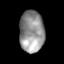
Tissue: skin
Cell type: Epithelial cells
Senescence score: 0.2193
Nuclear area (px): 1015
Mean DAPI intensity: 145.233